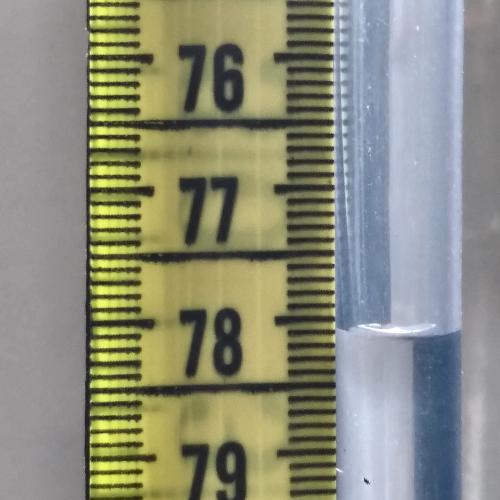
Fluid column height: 78.1 cm